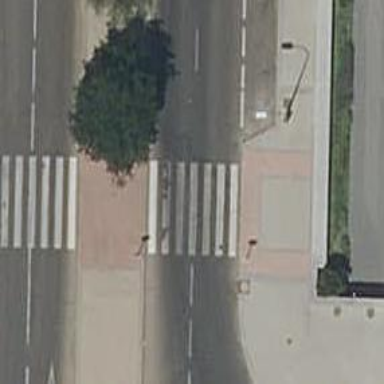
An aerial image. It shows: Zebra crossing on the road.